Question: I am creating a tiled background. I read may posts about using bitmap xml with repeat tile. The tile I am using is has a diamond shape. So when I do the tile there are black gaps in between the tiles.
I hope I am explaining myself. How can this be done so the whole screen is covered tiles (ie sides touching each other not only vertices)
Thank you
I am using this image

And this is the code
'''
<bitmap
xmlns:android="http://schemas.android.com/apk/res/android"
android:src="@drawable/tile"
android:tileMode="repeat"
android:dither="true" />
'''
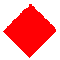
Answer: What you want to achieve is yet.
Images are . You see it as diamond just because . But it still has rectangle shape.
This is what should look like,

But black corners are not visible because it has . That's why it looks like,

If your image had then your would look like,

And because of transparency at the corners it is looking like,

And what try to achieve is to with diamond (because you say image is diamond shaped) which is not possible because images are .
And there's no library written yet which can (transparency) of the image.
You should either use or leave the space blank in tiled background (if you use this image).